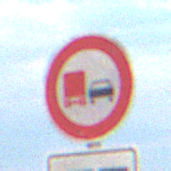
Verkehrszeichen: UeberholverbotKraftfahrzeuge
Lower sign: HinweisDurchSinnbild16
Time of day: SunriseSunset
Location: Outdoor (Nature)
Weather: PartlyCloudy
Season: NotSpecified
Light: Natural